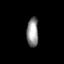
Tissue: prostate
Cell type: T cells
Senescence score: 0.1113
Nuclear area (px): 332
Mean DAPI intensity: 145.807